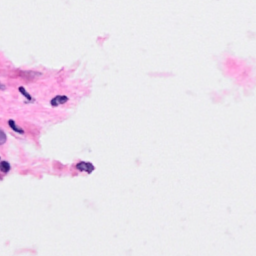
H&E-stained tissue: Breast